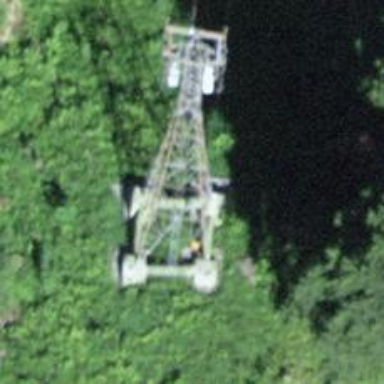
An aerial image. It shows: Pylon for aerialway.